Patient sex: M
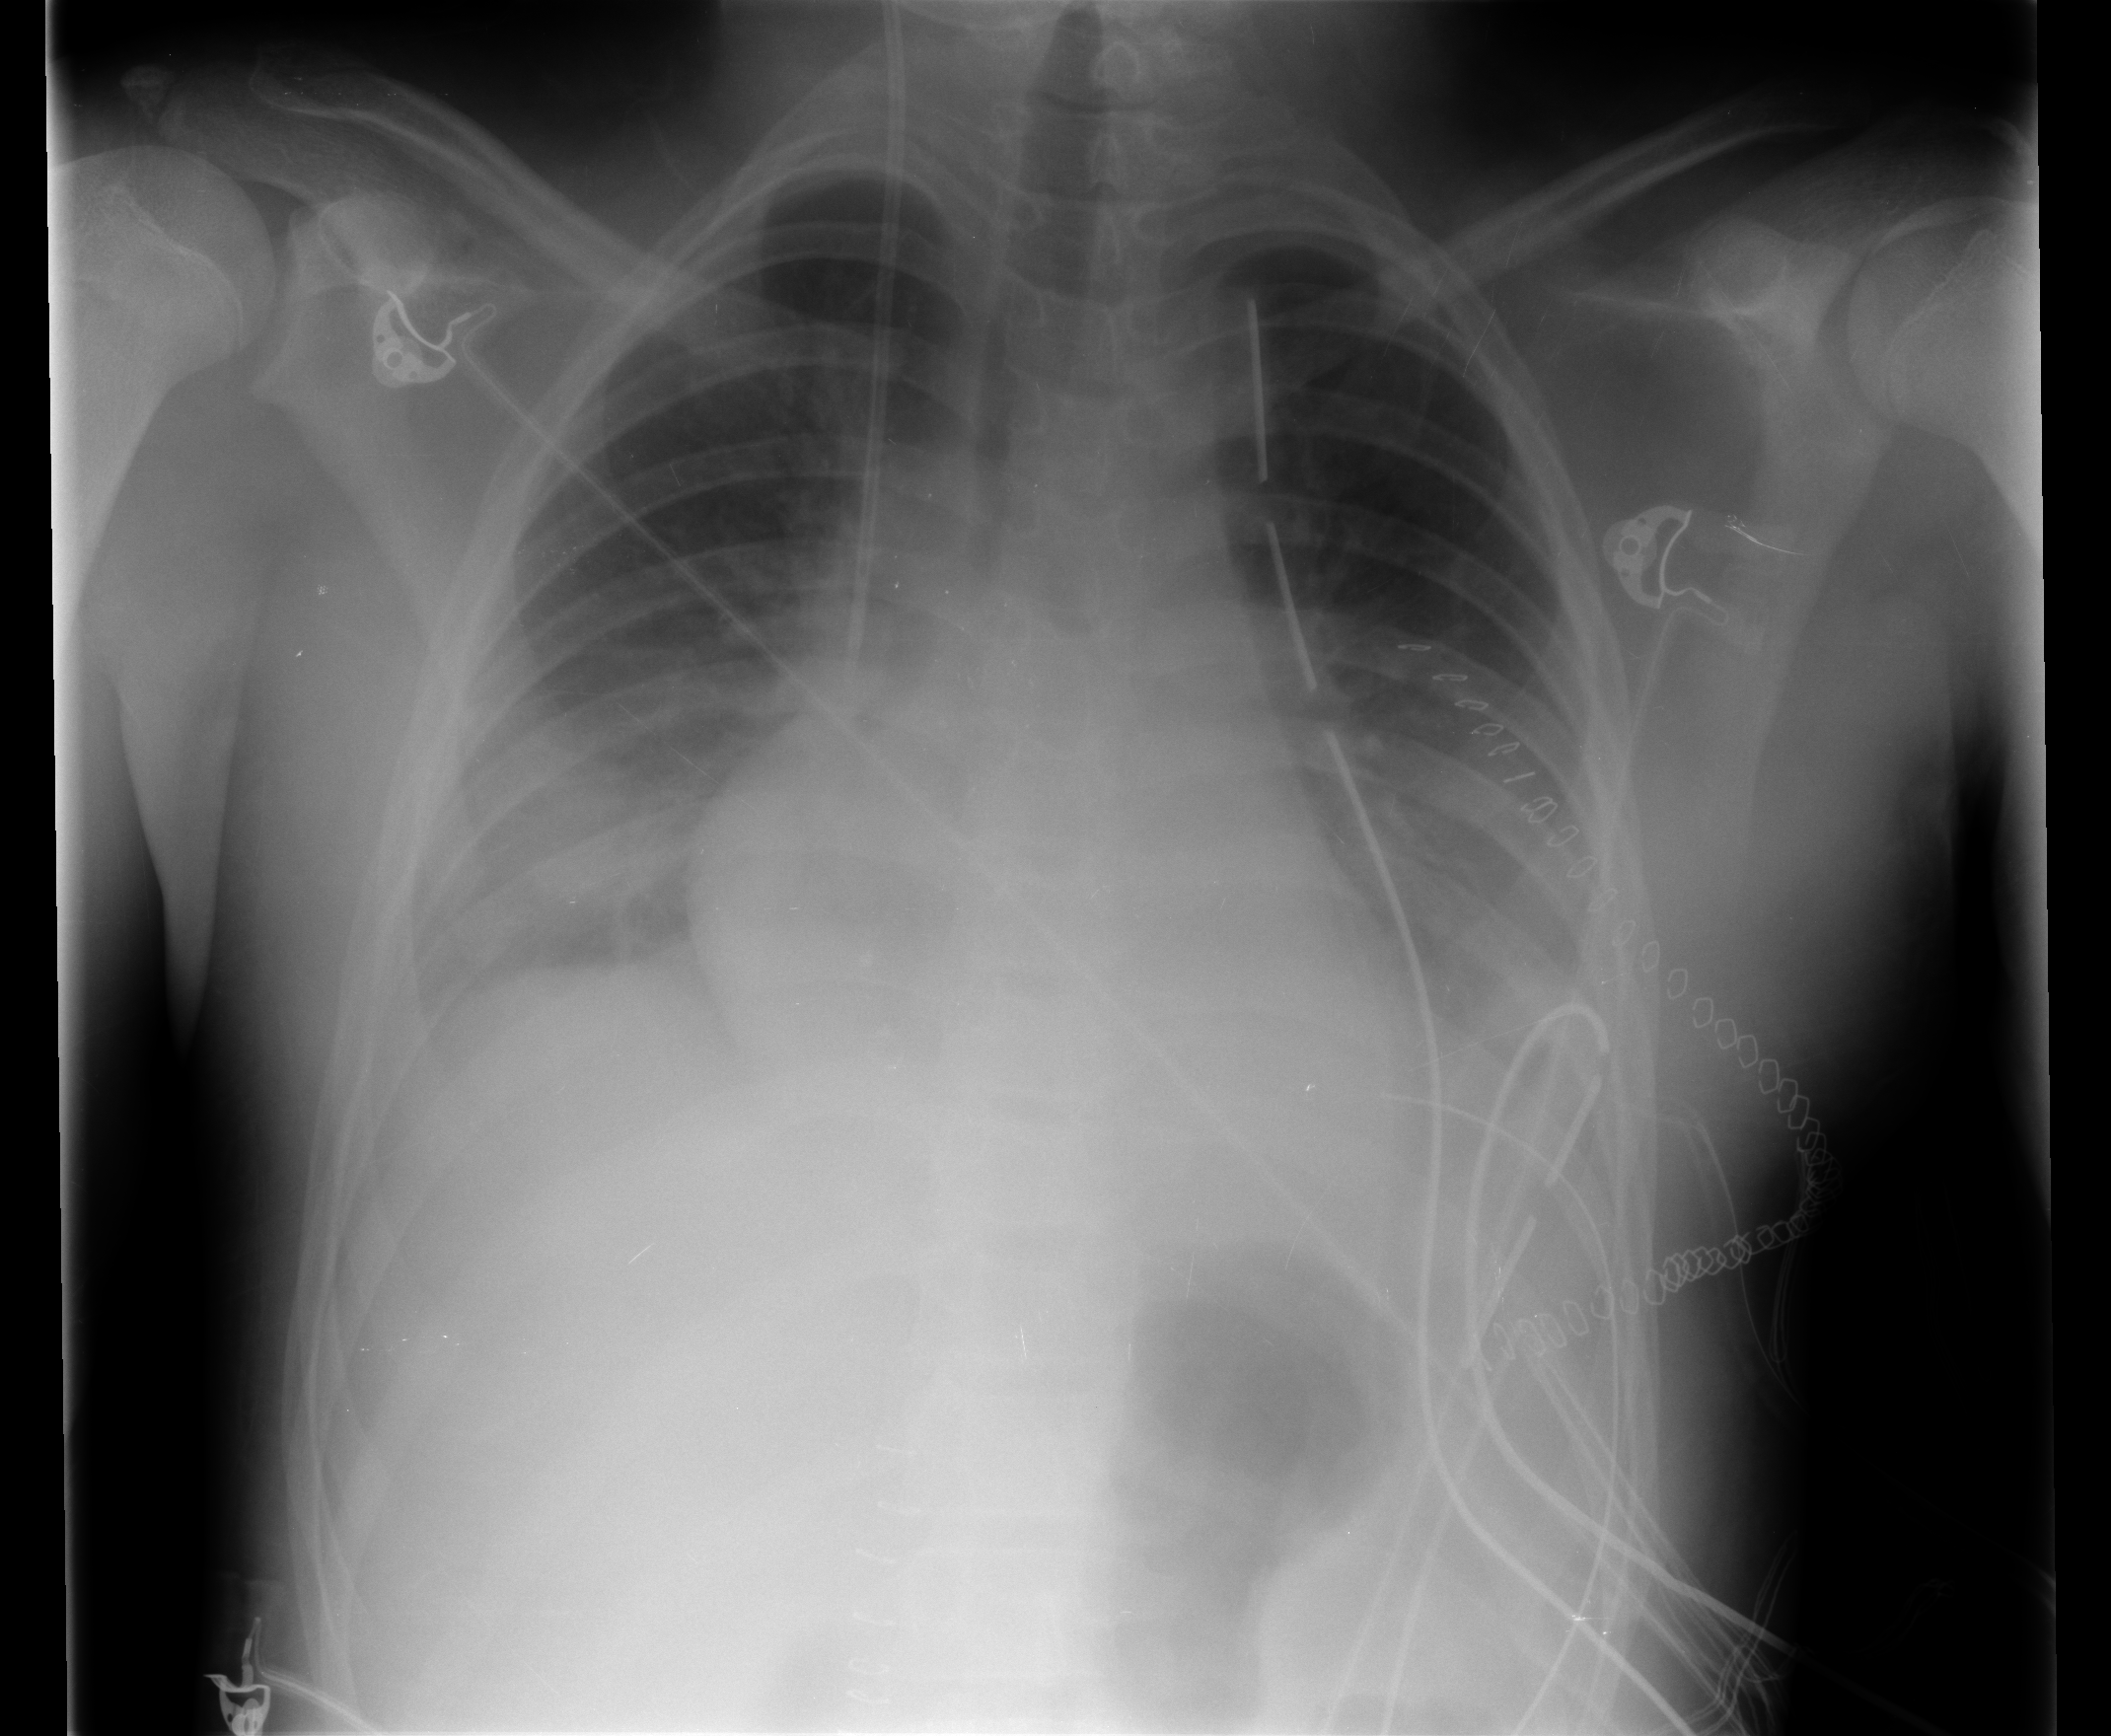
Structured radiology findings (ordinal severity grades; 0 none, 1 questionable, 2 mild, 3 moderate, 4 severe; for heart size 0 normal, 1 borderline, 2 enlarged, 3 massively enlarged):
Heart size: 2
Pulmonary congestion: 0
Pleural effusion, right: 2
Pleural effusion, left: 2
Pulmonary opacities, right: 3
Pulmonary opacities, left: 0
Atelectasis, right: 2
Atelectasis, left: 2